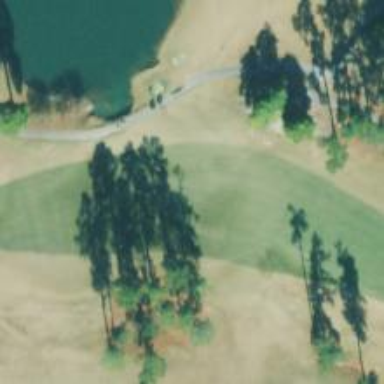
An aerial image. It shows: View of golf hole.